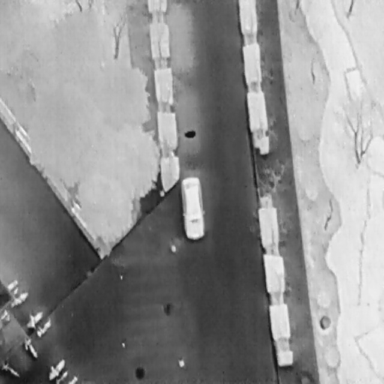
There is a Car in the infrared image.